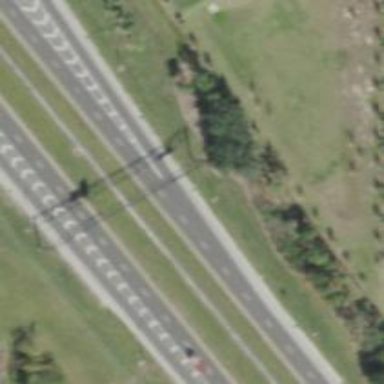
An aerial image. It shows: Diamond junction on motorway link.